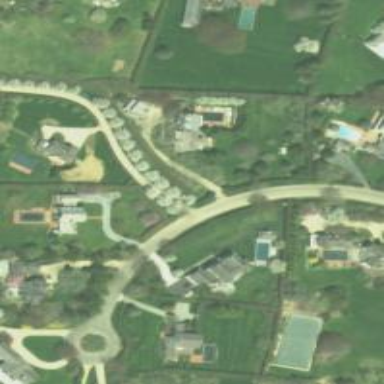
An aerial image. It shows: Driveway.